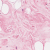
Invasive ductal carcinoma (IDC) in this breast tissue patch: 0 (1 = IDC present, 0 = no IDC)